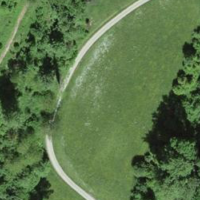
EUNIS habitat code: 41
Species observed at this site:
Clinopodium vulgare